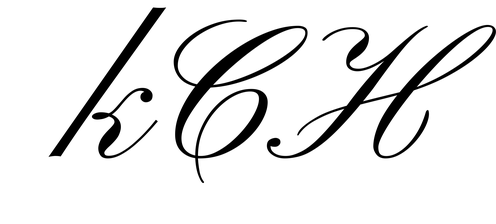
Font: PinyonScript-Regular